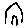
Label: house